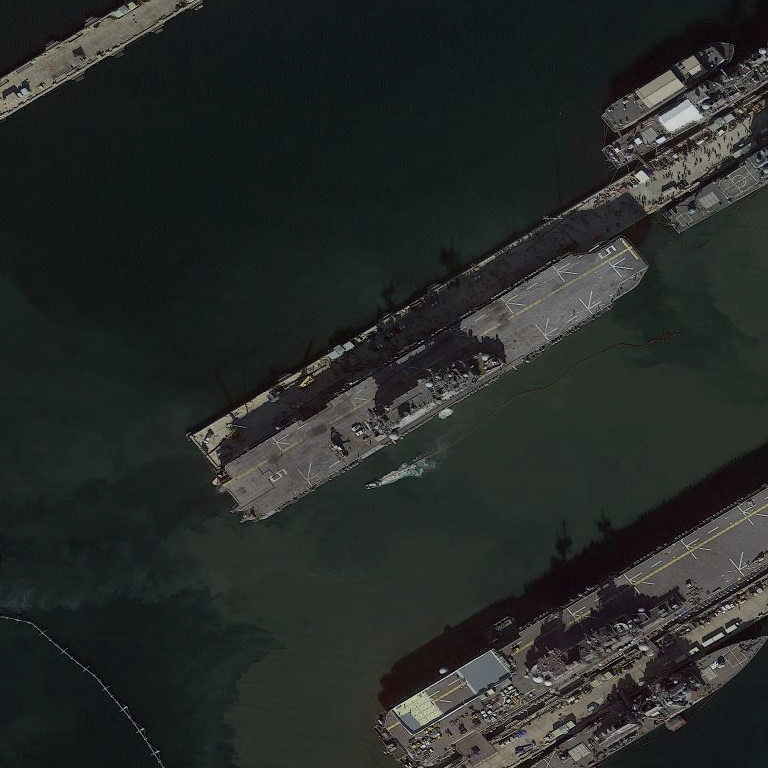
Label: assault